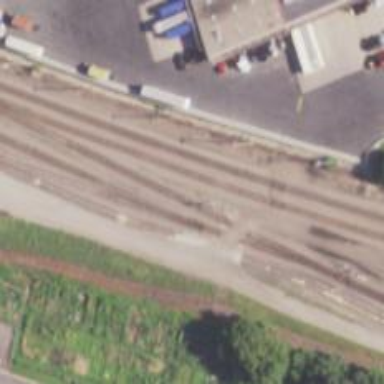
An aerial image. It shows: Railway level crossing.